Question: I am trying to map a texture onto a square where the texture stretches to fit the square. Currently the texture maps, but it doesn't map to the correct location and OGL performs some skewing or such that is unbeknownst to me. The image is 64x64 and the squares I've tried are from -2 to 2 (hor and ver) and -1 to 1. Here is the image:

The texture code is:
'''
float texture[] = { 0,0,0,1, 1,0,1,1 };
ByteBuffer byteBuf = ByteBuffer.allocateDirect(texture.length * 4);
byteBuf.order(ByteOrder.nativeOrder());
FloatBuffer textureBuffer = byteBuf.asFloatBuffer();
textureBuffer.put(texture);
textureBuffer.flip();
int[] buffer = new int[1];
gl11.glGenBuffers(1, buffer, 0);
textureCoordPointer = buffer[0];
gl11.glBindBuffer(GL11.GL_TEXTURE_COORD_ARRAY, textureCoordPointer);
gl11.glBufferData(GL11.GL_TEXTURE_COORD_ARRAY, textureBuffer.capacity()
* 4, textureBuffer, GL11.GL_STATIC_DRAW);
gl11.glBindBuffer(GL11.GL_TEXTURE_COORD_ARRAY, 0);
Bitmap bitmap = BitmapFactory.decodeResource(context
.getResources(),R.drawable.afd);
int textures[] = new int[1];
gl.glGenTextures(1, textures, 0);
texturePointer = textures[0];
gl.glBindTexture(GL10.GL_TEXTURE_2D, texturePointer);
gl.glTexParameterf(GL10.GL_TEXTURE_2D, GL10.GL_TEXTURE_MIN_FILTER, GL10.GL_LINEAR);
gl.glTexParameterf(GL10.GL_TEXTURE_2D, GL10.GL_TEXTURE_MIN_FILTER, GL10.GL_NEAREST);
GLUtils.texImage2D(GL10.GL_TEXTURE_2D, 0, bitmap, 0);
bitmap.recycle();
'''
and the code for the rendering is:
'''
gl11.glEnableClientState(GL10.GL_TEXTURE_COORD_ARRAY);
gl11.glBindBuffer(GL11.GL_ARRAY_BUFFER, vertexPointerSquare);
gl11.glVertexPointer(3, GL10.GL_FLOAT, 0, 0);
gl11.glBindBuffer(GL11.GL_ELEMENT_ARRAY_BUFFER, indexPointerSquare);
gl.glBindTexture(GL10.GL_TEXTURE_2D, texturePointer);
gl11.glBindBuffer(GL11.GL_TEXTURE_COORD_ARRAY, textureCoordPointer);
gl11.glTexCoordPointer(2, GL10.GL_FLOAT, 0, 0);
gl11.glPushMatrix();
gl11.glScalef(.4f,.4f,0);
gl11.glColor4f(1,1,1,1);
gl11.glDrawElements(GL11.GL_TRIANGLE_STRIP, indicesSquare,
GL11.GL_UNSIGNED_SHORT, 0);
gl11.glPopMatrix();
gl.glBindTexture(GL10.GL_TEXTURE_2D, 0);
'''
And the square:
'''
GL11 gl11 = (GL11) gl;
FloatBuffer vertexSquareBuffer = ByteBuffer.allocateDirect(verticesSquare * 3 * 4)
.order(ByteOrder.nativeOrder()).asFloatBuffer();
ShortBuffer indexSquareBuffer = ByteBuffer.allocateDirect(indicesSquare * 2)
.order(ByteOrder.nativeOrder()).asShortBuffer();
float vertices[] = { 1f, 1f, 0, 1f, -1f, 0, -1f, 1f, 0, -1f, -1f, 0 };
short indices[] = { 0, 1, 2, 3 };
vertexSquareBuffer.put(vertices);
indexSquareBuffer.put(indices);
indexSquareBuffer.flip();
vertexSquareBuffer.flip();
int[] bufferSquare = new int[1];
gl11.glGenBuffers(1, bufferSquare, 0);
vertexPointerSquare = bufferSquare[0];
gl11.glBindBuffer(GL11.GL_ARRAY_BUFFER, vertexPointerSquare);
gl11.glBufferData(GL11.GL_ARRAY_BUFFER, vertexSquareBuffer.capacity() * 4,
vertexSquareBuffer, GL11.GL_STATIC_DRAW);
gl11.glBindBuffer(GL11.GL_ARRAY_BUFFER, 0);
gl11.glGenBuffers(1, bufferSquare, 0);
indexPointerSquare = bufferSquare[0];
gl11.glBindBuffer(GL11.GL_ELEMENT_ARRAY_BUFFER, indexPointerSquare);
gl11.glBufferData(GL11.GL_ELEMENT_ARRAY_BUFFER, indexSquareBuffer.capacity() * 2,
indexSquareBuffer, GL11.GL_STATIC_DRAW);
'''
I am using an ortho perspective
'gl.glOrthof(-windowRatio, windowRatio, -1,1, -4, 4)'
. I have tried drawArrays(), which makes no difference, and also using many combinations of 'glTexParameter'. The problem seems twofold: (1) the image doesn't stretch to fit, and (2) only the left triangle of the square correctly renders the texture. Something I've noticed is that changing the texture coordinates has no effect on the image. How do I get this to work as intended? Thanks for looking.
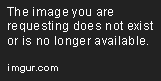
Answer: You use 'GL_TEXTURE_COORD_ARRAY' as buffer binding point. That is just wrong. The 'glTexCoordPointer' sources its data from the current 'GL_ARRAY_BUFFER', like the 'glVertexPointer'. So in your first part substitute
'''
gl11.glBindBuffer(GL11.GL_TEXTURE_COORD_ARRAY, textureCoordPointer);
gl11.glBufferData(GL11.GL_TEXTURE_COORD_ARRAY, textureBuffer.capacity()
* 4, textureBuffer, GL11.GL_STATIC_DRAW);
gl11.glBindBuffer(GL11.GL_TEXTURE_COORD_ARRAY, 0);
'''
by
'''
gl11.glBindBuffer(GL11.GL_ARRAY_BUFFER, textureCoordPointer);
gl11.glBufferData(GL11.GL_ARRAY_BUFFER, textureBuffer.capacity()
* 4, textureBuffer, GL11.GL_STATIC_DRAW);
gl11.glBindBuffer(GL11.GL_ARRAY_BUFFER, 0);
'''
and in the rendering code substitute
'''
gl11.glBindBuffer(GL11.GL_TEXTURE_COORD_ARRAY, textureCoordPointer);
'''
by
'''
gl11.glBindBuffer(GL11.GL_ARRAY_BUFFER, textureCoordPointer);
'''
This works because the 'gl...Pointer' commands take their data from the buffer that is bound to 'GL_ARRAY_BUFFER' at the moment they are called. So just select the appropriate buffer, then call 'gl...Pointer' and then you can bind another buffer to 'GL_ARRAY_BUFFER' (but the index buffer needs to be bound to 'GL_ELEMENT_ARRAY_BUFFER' when calling 'glDrawElements', of course. But as Tommy already mentioned in a comment, you could also just go without the trivial index buffer and with 'glDrawArrays').
So, as the call to 'glBindBuffer(GL_TEXTURE_COORD_ARRAY, ...)' fails (as 'GL_TEXTURE_COORD_ARRAY' is no valid binding point), you have the vertex buffer still bound when setting the texcoord pointer. But since you specify your vertices to have 3 components and your texcoords 2, you actually get '{ 1f, 1f, 0f, 1f, -1f, 0f, -1f, 1f }' as texture coordinates (the first eight values of your vertex array). So as you render your array as
'''
2 0
3 1
'''
you get as texture coords:
'''
-1,0 1,1
-1,1 0,1
'''
After making the proposed changes you will get
'''
1,0 0,0
1,1 0,1
'''
So your texture is still flipped horizontally and vertically (I don't know if that's intended). You have to make sure that your textrue coordinates match your vertices. But after changing your above mentioned buffer error, it should at least look a bit nicer.